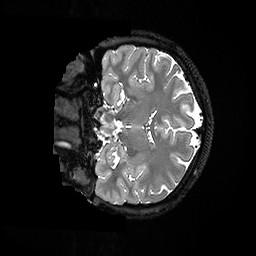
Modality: T2w
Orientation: coronal
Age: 21
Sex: female
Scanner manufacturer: ge
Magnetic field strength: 3 T
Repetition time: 3.202 s
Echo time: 0.06683 s